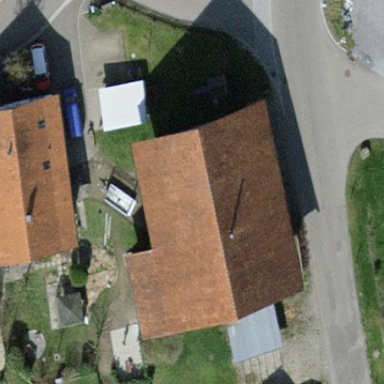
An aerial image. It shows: Gabled roof on farm auxiliary building.